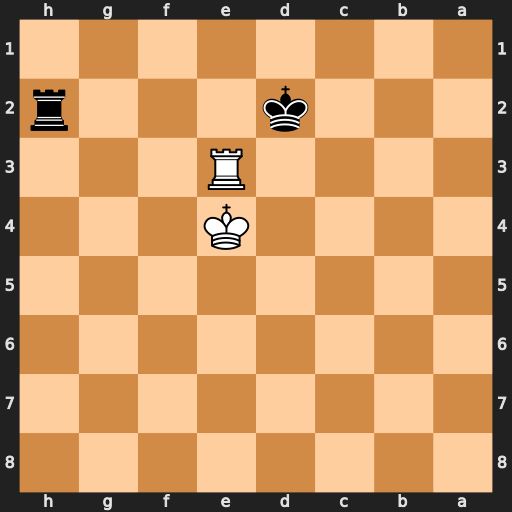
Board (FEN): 8/8/8/8/4K3/4R3/3k3r/8
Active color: b
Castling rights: -
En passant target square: -
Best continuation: Rh4+ Kf3 Rh3+ Kf4 Rxe3